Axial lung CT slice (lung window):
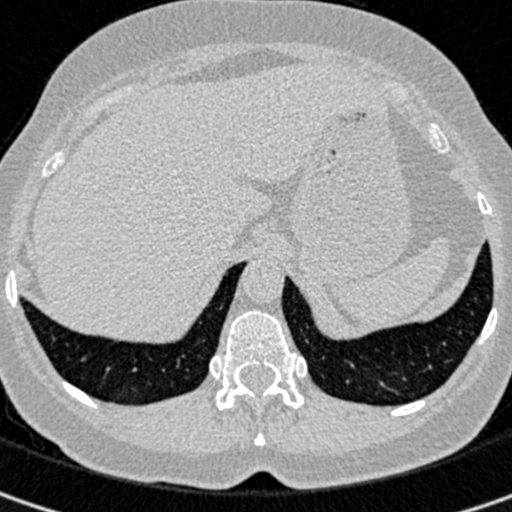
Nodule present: no